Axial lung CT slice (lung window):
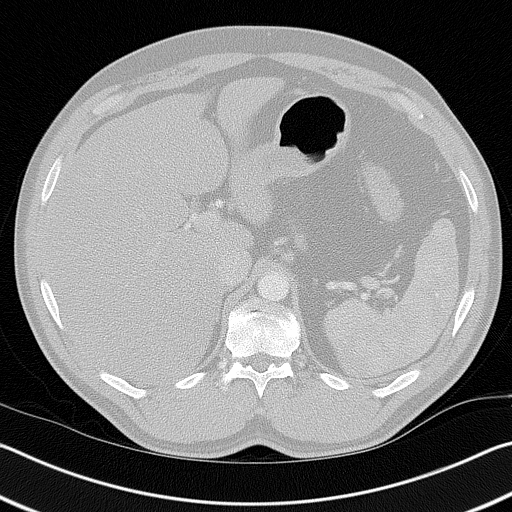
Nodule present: no